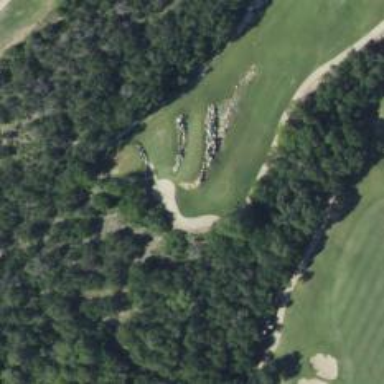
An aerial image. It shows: Path for both road and golf.